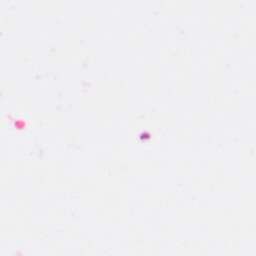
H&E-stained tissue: Colon